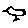
Label: bird